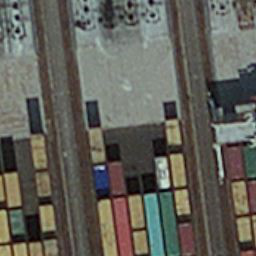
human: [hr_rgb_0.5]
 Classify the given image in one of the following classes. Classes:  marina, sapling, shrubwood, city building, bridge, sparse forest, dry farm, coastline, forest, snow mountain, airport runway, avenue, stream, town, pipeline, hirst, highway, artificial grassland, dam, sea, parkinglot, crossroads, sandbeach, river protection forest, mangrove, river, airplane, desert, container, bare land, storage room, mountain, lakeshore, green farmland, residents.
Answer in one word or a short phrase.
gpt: container